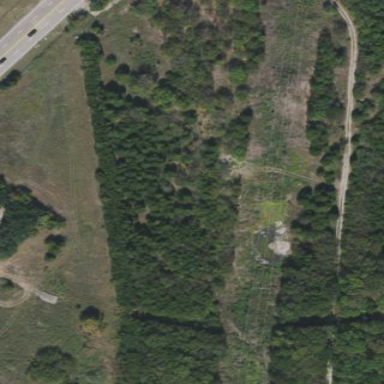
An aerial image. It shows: Grassy plot designated for zoning purposes.